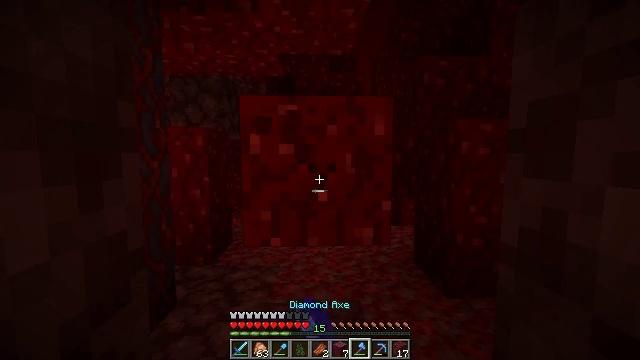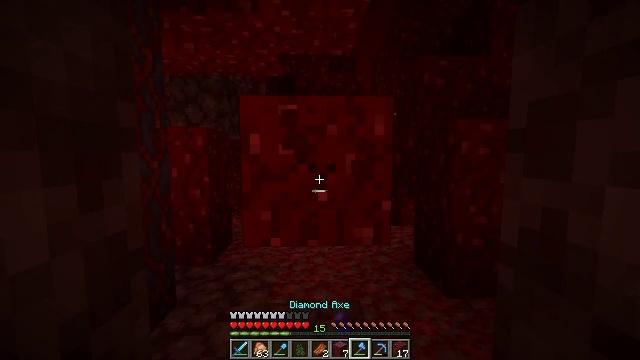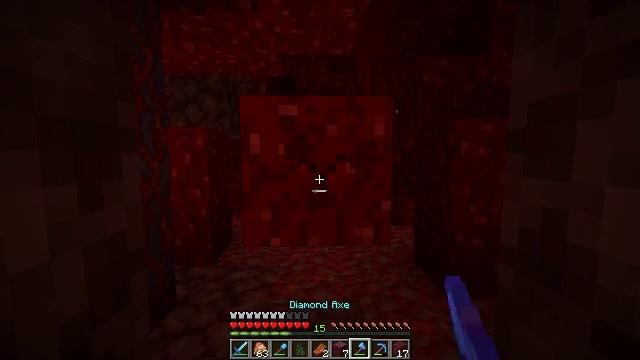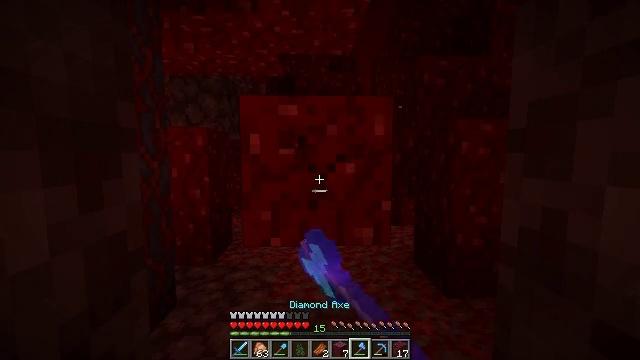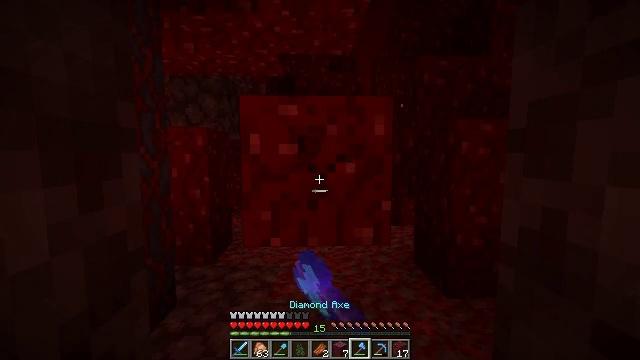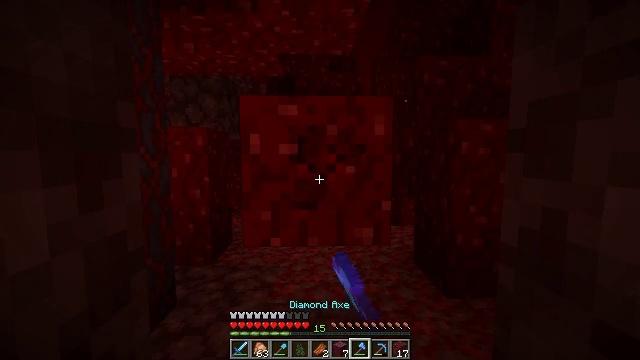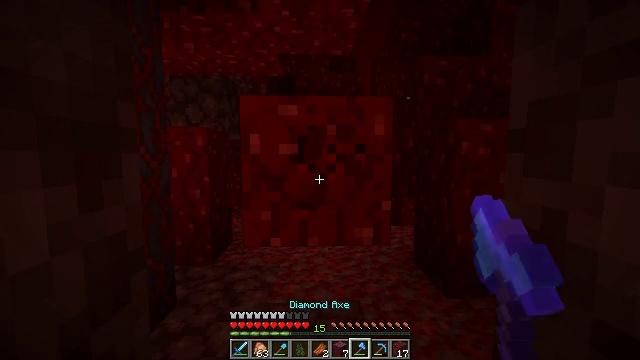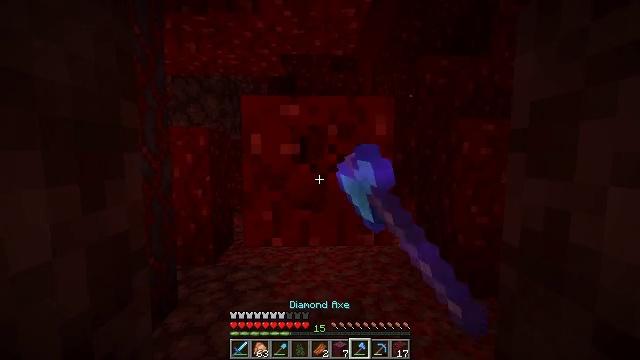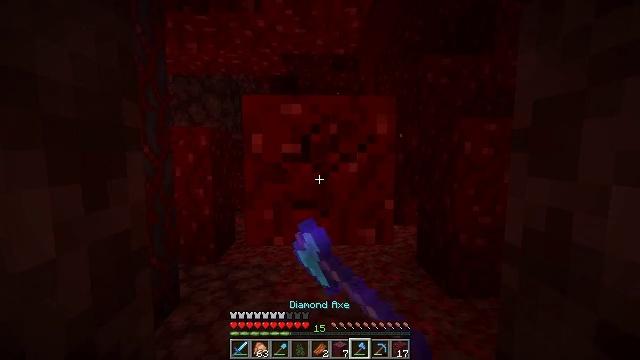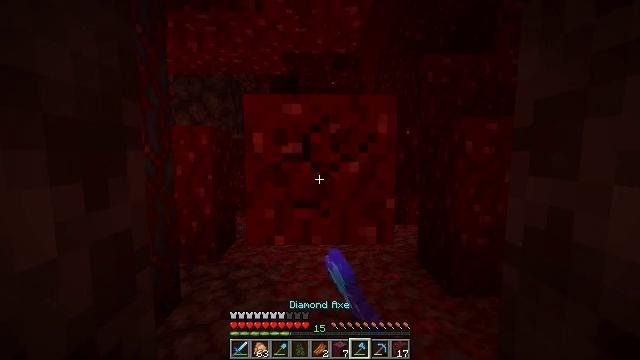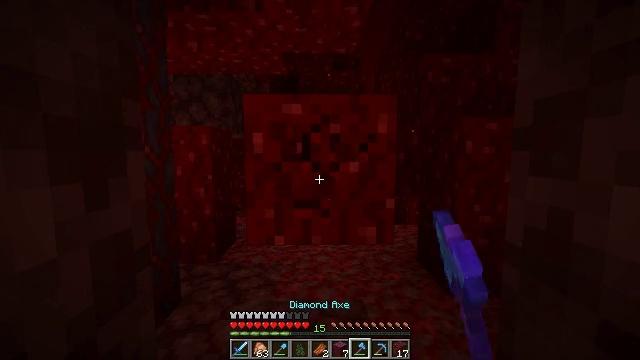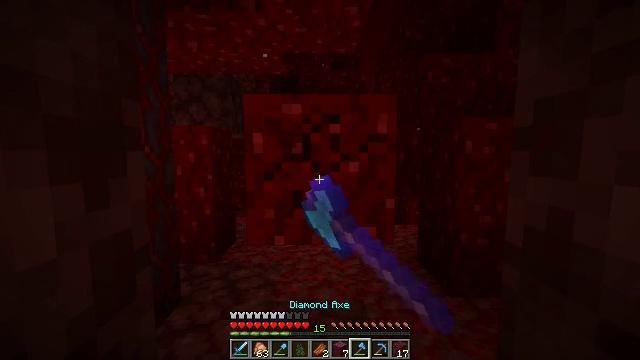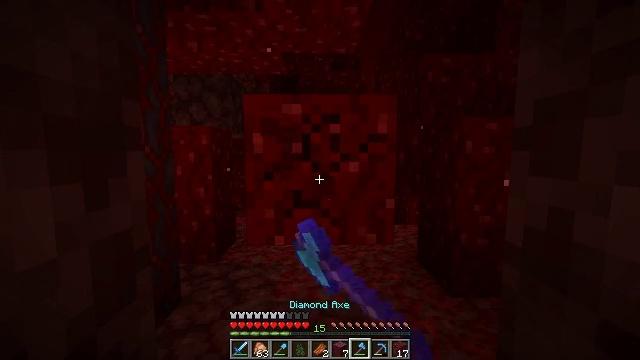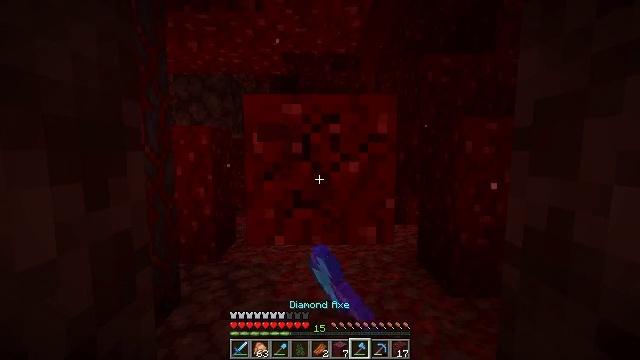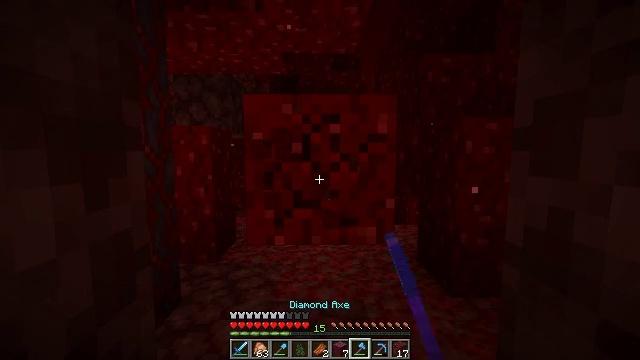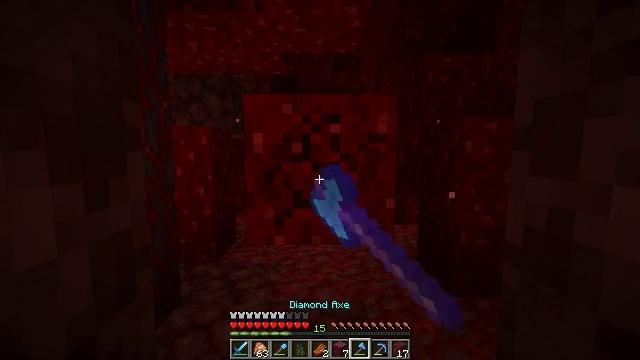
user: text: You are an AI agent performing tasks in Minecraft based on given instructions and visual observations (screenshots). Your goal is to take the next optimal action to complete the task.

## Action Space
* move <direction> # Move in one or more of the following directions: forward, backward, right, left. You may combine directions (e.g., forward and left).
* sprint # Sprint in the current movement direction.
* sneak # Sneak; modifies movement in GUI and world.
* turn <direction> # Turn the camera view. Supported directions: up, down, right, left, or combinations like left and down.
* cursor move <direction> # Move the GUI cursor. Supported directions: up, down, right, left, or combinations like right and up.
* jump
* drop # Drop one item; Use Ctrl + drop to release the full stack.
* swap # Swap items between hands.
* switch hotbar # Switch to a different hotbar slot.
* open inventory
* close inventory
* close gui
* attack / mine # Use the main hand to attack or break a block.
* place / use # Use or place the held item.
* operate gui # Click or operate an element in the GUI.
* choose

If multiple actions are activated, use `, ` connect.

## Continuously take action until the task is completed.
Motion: motion action
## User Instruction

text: Attack the nether wart block to break it.
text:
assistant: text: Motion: attack / mine
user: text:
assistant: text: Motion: attack / mine
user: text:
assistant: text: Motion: attack / mine
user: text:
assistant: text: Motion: attack / mine
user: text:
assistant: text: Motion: attack / mine
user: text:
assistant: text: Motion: attack / mine
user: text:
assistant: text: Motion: attack / mine
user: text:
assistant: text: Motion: attack / mine
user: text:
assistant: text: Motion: attack / mine
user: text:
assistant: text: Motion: attack / mine
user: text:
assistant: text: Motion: attack / mine
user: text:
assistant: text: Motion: attack / mine
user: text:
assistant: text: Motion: attack / mine
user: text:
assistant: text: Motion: attack / mine
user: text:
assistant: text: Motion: attack / mine
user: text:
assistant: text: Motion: attack / mine
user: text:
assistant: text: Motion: attack / mine
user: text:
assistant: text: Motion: attack / mine
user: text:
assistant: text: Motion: attack / mine
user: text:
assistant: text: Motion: attack / mine
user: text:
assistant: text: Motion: attack / mine
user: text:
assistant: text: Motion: attack / mine
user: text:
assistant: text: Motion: attack / mine
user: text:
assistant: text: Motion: attack / mine
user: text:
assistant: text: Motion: attack / mine
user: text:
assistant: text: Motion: attack / mine
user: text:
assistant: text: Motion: attack / mine
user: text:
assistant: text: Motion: attack / mine